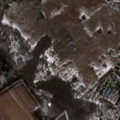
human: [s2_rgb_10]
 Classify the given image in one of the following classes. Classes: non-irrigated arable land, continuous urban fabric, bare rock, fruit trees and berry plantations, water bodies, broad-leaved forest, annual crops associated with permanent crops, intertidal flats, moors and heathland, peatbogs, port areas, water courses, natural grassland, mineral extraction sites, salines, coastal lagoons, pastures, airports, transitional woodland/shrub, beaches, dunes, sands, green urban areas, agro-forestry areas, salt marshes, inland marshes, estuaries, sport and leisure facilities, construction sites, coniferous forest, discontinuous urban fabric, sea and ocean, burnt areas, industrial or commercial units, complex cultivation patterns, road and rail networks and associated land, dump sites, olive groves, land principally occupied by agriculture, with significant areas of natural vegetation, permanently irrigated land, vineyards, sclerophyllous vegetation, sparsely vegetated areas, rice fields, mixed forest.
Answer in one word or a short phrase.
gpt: broad-leaved forest, transitional woodland/shrub, peatbogs